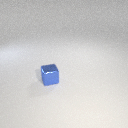
small blue metal cube